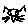
Label: cat